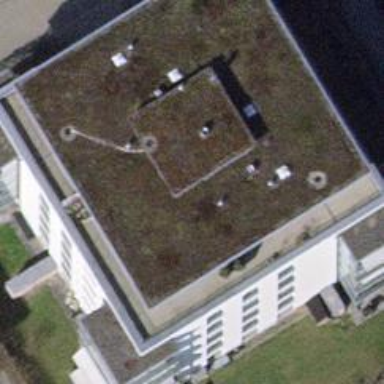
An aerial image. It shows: Building with apartments and flat roof.